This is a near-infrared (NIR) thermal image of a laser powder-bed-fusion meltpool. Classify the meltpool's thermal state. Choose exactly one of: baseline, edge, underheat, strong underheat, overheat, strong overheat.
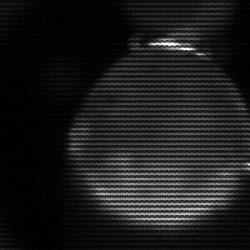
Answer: edge